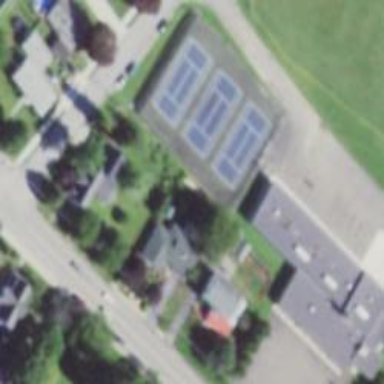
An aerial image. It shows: Asphalt tennis court.